Interaction volume radius: 10 \u00c5
Interaction volume height: 10 \u00c5
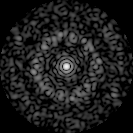
Disorder parameter: 0.8389